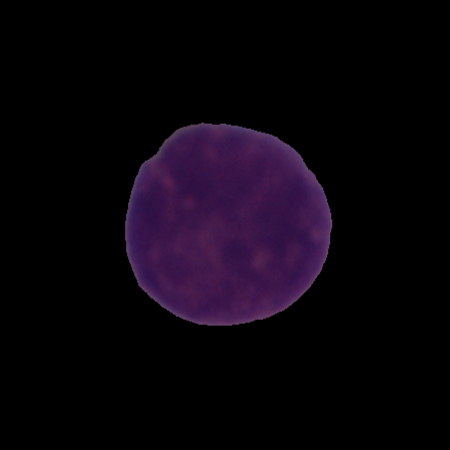
Label: cancer